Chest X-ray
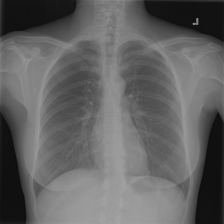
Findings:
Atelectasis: negative
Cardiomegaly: negative
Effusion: negative
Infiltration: negative
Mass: negative
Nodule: negative
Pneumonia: negative
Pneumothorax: negative
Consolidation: negative
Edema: negative
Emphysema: negative
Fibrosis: negative
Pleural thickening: negative
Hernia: negative